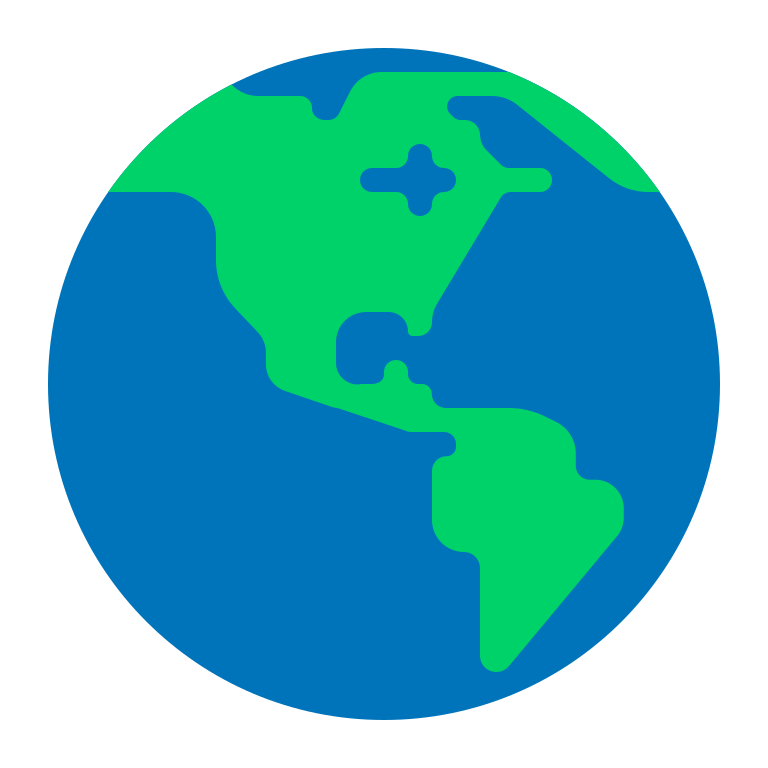
globe showing americas flat